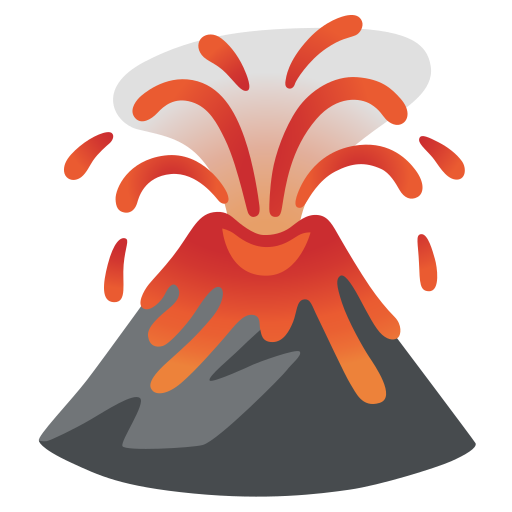
Emoji: 🌋